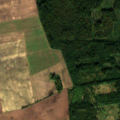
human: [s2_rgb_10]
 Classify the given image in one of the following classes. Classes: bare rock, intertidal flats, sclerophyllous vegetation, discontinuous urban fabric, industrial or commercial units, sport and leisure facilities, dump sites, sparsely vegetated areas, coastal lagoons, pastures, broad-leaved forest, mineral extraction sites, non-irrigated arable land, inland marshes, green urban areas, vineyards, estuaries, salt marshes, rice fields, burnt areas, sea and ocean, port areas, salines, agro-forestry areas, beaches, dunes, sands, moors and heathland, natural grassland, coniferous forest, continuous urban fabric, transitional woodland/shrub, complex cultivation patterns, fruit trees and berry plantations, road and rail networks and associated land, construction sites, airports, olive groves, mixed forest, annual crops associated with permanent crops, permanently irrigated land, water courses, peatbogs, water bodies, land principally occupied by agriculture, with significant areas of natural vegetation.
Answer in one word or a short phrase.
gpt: non-irrigated arable land, broad-leaved forest, transitional woodland/shrub